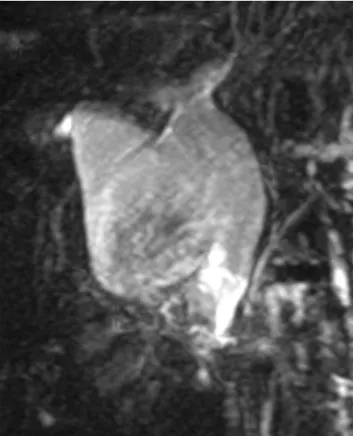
Magnetic resonance cholangiopancreatography demonstrated a cystic dilatation of the extrahepatic bile duct (Todani's CBD classification: type 4-A).
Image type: radiology (mri)